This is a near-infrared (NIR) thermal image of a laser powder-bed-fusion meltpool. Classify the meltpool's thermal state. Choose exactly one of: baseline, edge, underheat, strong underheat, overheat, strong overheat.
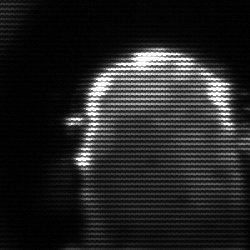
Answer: baseline